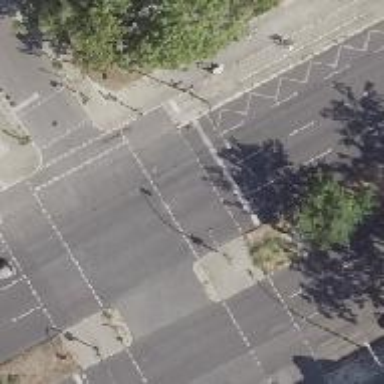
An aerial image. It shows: Primary highway with asphalt surface. There is cycle track on the right.